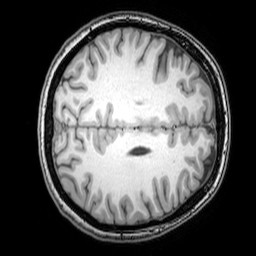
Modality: T1w
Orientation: axial
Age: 25
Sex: female
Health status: healthy
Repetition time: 0.081 s
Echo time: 0.037 s